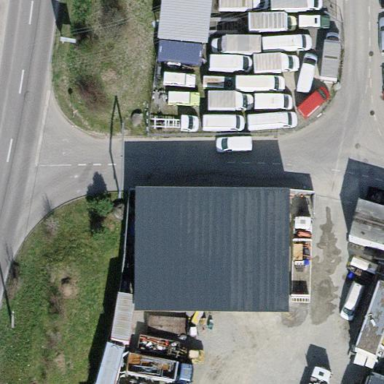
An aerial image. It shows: Shed building.